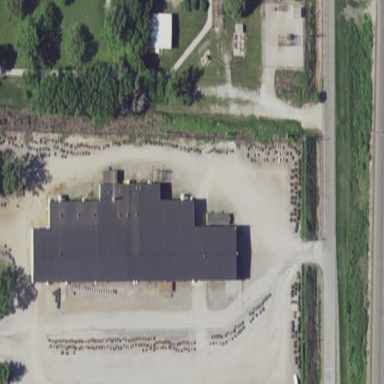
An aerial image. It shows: Industrial building.